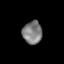
Tissue: lung
Cell type: Epithelial cells
Senescence score: 0.2432
Nuclear area (px): 439
Mean DAPI intensity: 124.629